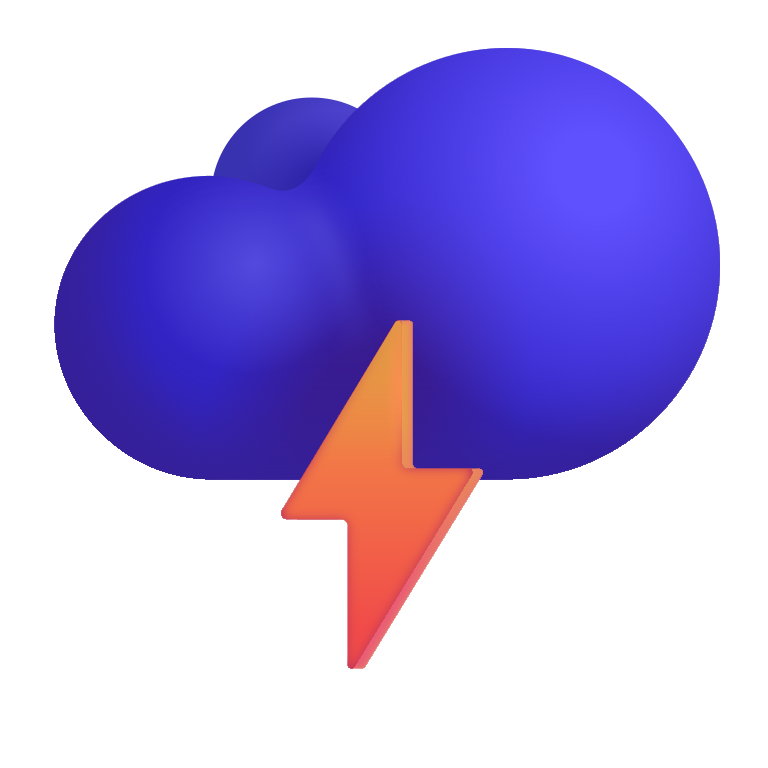
cloud with lightning color